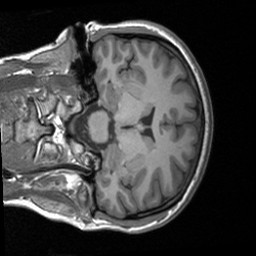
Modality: T1w
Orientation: coronal
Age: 24
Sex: female
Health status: healthy
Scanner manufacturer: siemens
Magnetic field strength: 3 T
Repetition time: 1.9 s
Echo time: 0.00226 s